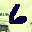
Label: 6